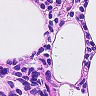
Metastatic tissue present: no